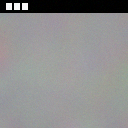
Screen state: on